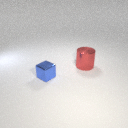
large red metal cylinder behind small blue metal cube